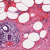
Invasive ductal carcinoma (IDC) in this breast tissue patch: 0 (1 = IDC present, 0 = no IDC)